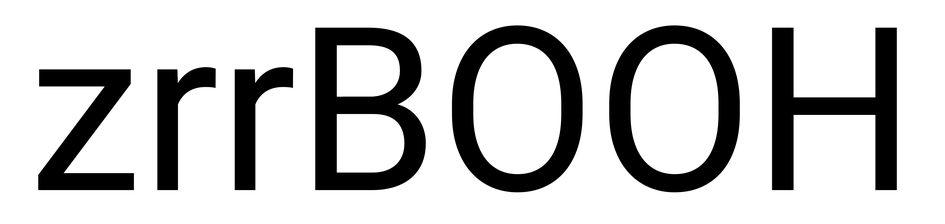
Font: Roboto_Regular